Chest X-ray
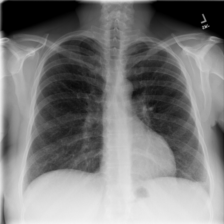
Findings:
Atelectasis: negative
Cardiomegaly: negative
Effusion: negative
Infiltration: negative
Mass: negative
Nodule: negative
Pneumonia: negative
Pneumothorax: negative
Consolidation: negative
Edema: negative
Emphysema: negative
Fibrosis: negative
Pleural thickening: negative
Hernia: negative